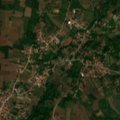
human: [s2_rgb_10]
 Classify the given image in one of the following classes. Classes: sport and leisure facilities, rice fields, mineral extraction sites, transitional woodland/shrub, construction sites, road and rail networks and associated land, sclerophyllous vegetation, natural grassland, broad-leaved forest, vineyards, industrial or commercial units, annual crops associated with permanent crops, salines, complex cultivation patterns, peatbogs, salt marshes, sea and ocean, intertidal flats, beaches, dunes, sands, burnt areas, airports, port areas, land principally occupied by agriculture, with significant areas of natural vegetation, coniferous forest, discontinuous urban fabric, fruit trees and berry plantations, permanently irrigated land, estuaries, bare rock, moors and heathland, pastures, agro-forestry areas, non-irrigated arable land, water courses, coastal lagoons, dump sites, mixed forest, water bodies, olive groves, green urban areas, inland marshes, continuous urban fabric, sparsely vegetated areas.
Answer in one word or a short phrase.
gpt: discontinuous urban fabric, complex cultivation patterns, land principally occupied by agriculture, with significant areas of natural vegetation